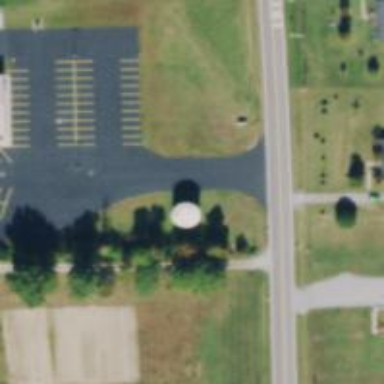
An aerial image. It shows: Water tower that is man-made.